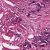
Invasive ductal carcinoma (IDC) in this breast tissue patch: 0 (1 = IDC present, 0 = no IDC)